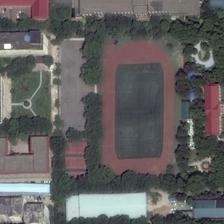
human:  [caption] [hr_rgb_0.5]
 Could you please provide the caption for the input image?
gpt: the rectangular area is made up of a football field, some tennis courts and several buildings .

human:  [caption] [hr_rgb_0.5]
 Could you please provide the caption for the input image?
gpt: a playground is surrounded by many green trees and many buildings .

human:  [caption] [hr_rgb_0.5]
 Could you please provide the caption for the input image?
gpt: some buildings and green trees are around a playground .

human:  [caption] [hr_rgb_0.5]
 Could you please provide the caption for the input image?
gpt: a playground is surrounded by many green trees and buildings .

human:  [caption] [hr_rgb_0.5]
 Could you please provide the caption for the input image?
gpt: a playground is surrounded by many green trees and buildings .